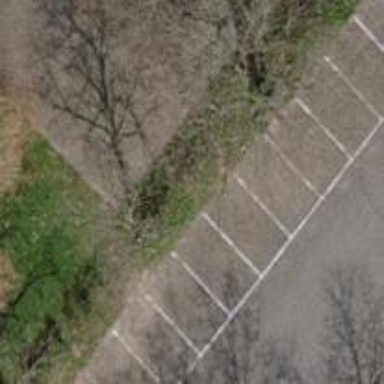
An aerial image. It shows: Motorcycle parking facility.